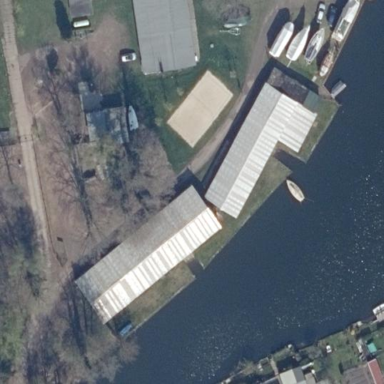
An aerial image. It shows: Shed.